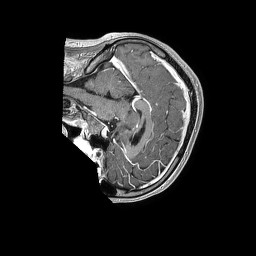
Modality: T1w
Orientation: sagittal
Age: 33
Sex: male
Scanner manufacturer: philips
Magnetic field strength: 1.5 T
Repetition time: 0.007581 s
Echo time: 0.00347 s